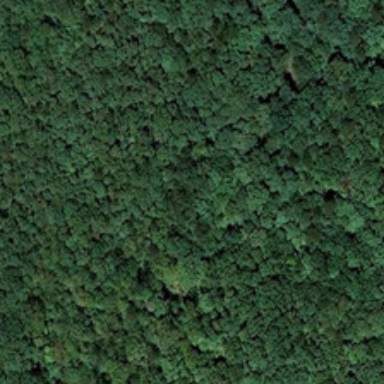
Many green trees are in a crowded forest .